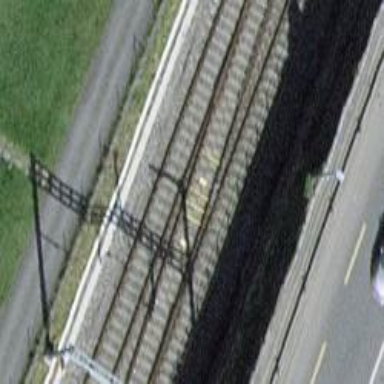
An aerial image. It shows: Single-track railway with electrified contact lines.